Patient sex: M
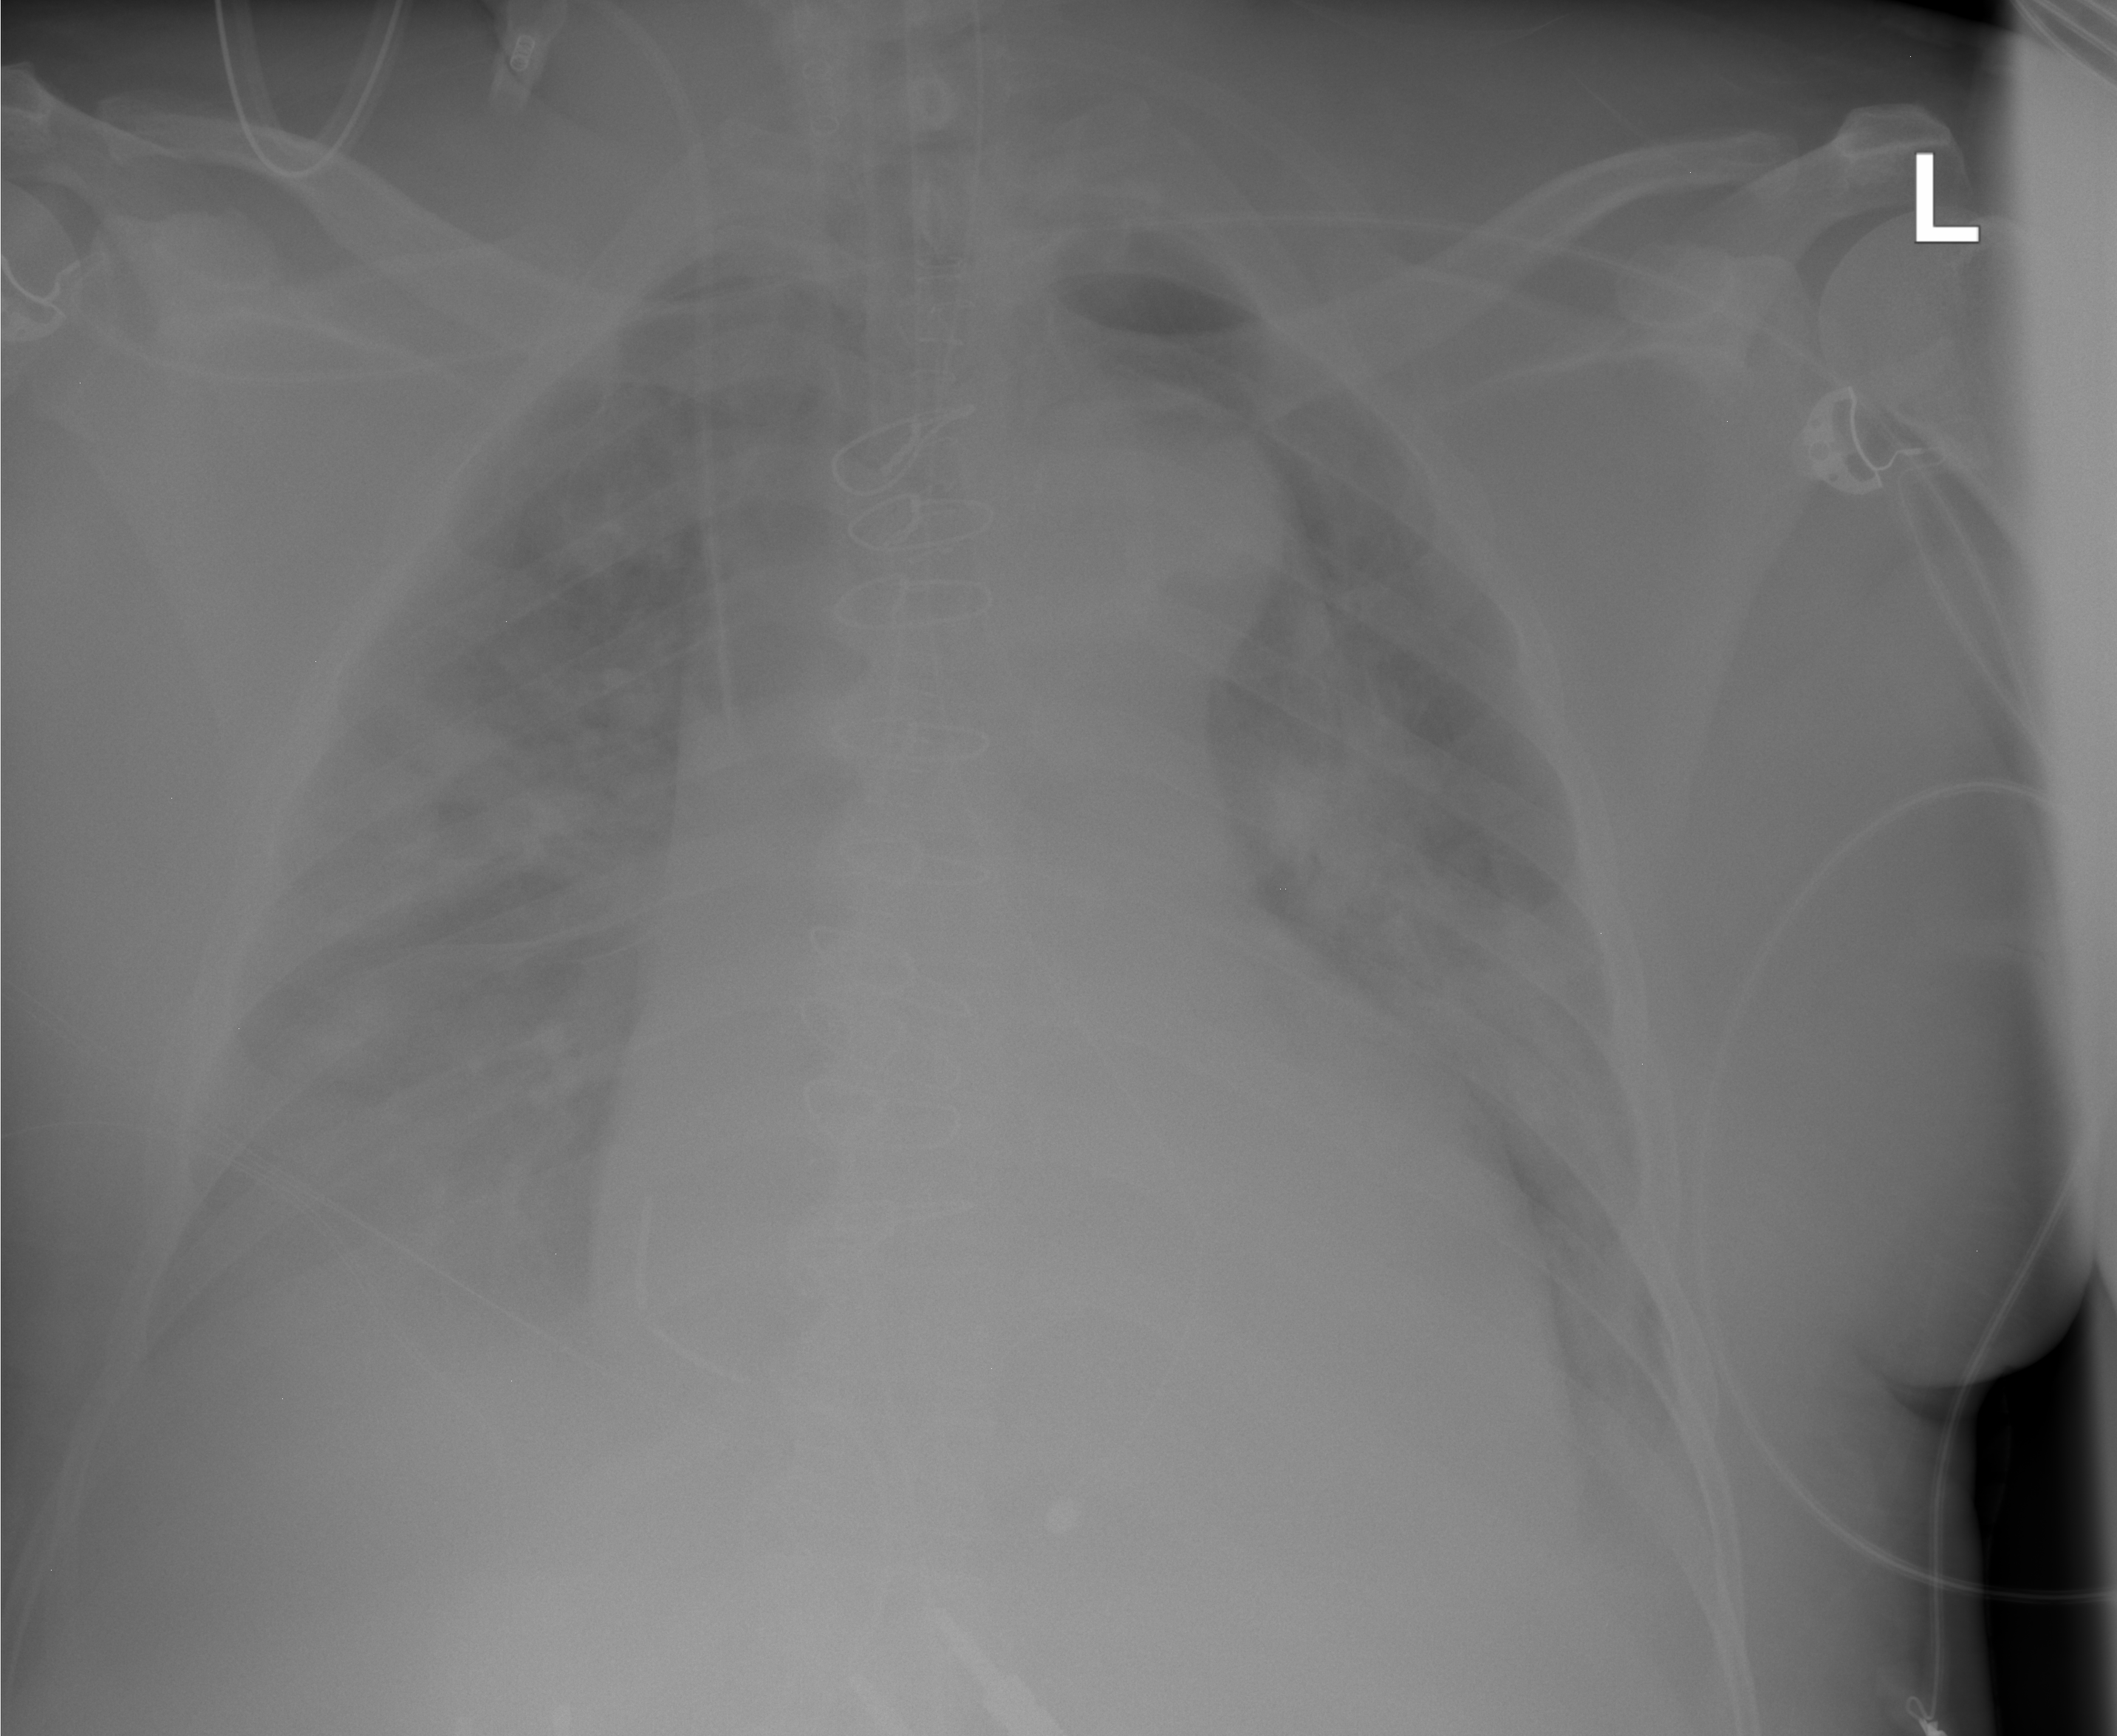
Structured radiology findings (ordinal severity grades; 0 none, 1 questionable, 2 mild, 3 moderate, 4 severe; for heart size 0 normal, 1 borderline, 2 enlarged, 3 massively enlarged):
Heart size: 2
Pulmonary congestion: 3
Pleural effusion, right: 3
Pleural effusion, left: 2
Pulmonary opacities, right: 3
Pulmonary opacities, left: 3
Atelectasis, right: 1
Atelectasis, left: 1